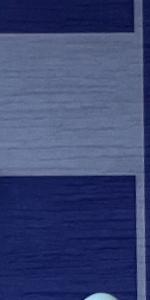
Label: Empty